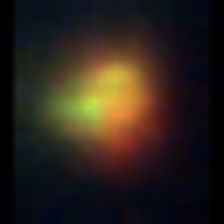
Taxon: NanoPlankton
Group: Other